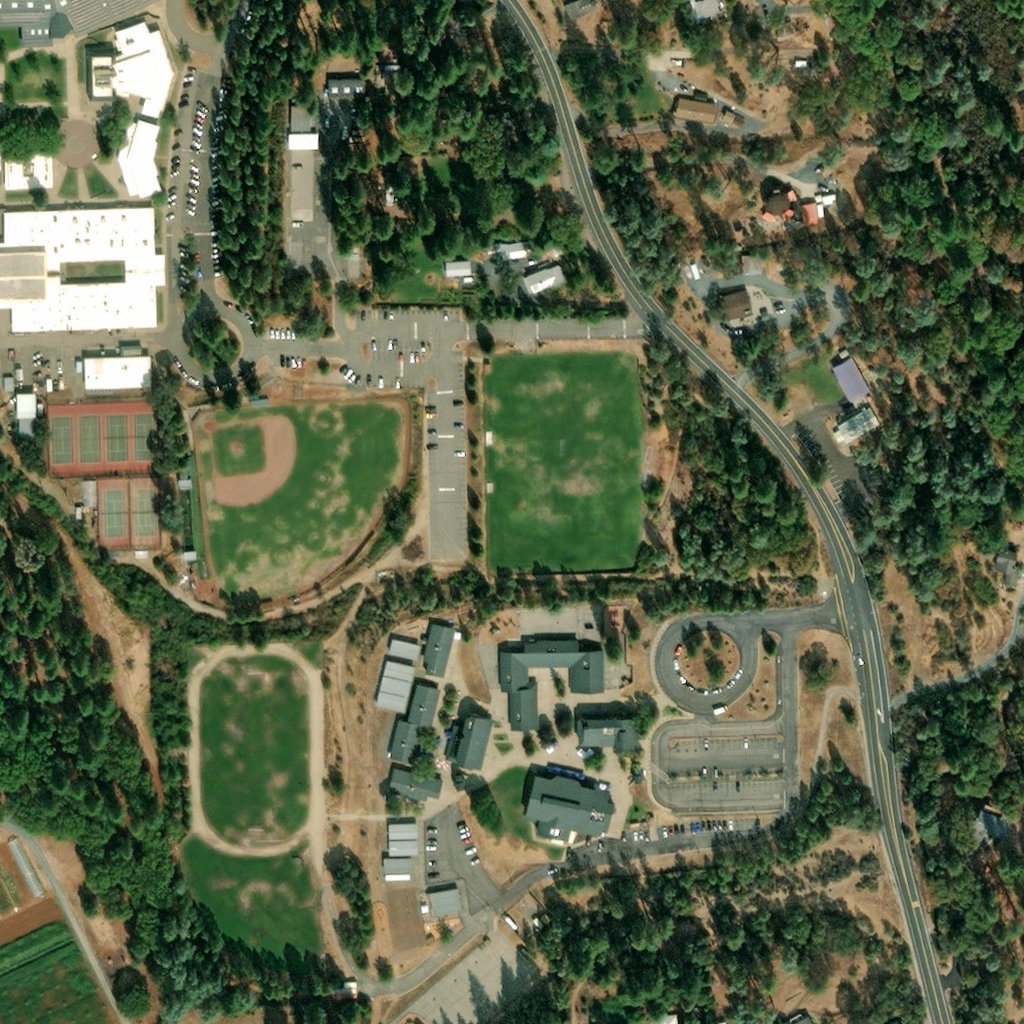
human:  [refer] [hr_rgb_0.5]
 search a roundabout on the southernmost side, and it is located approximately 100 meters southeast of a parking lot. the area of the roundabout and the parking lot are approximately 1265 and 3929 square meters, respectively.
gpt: <box>[[64, 58, 74, 69, 0]]</box>

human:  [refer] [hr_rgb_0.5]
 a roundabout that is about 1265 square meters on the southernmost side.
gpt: <box>[[64, 58, 74, 69, 0]]</box>